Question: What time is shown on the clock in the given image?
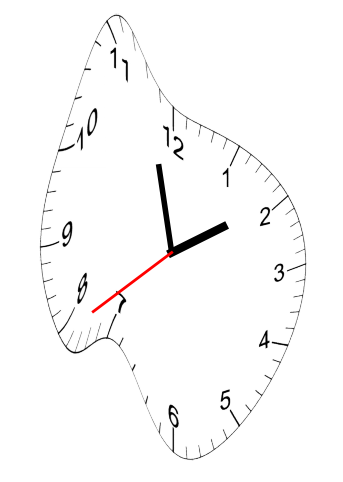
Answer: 01:57:39